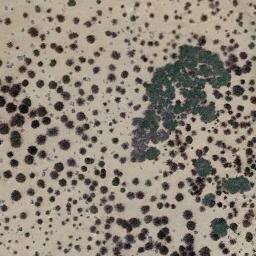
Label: chaparral